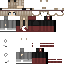
A female human skin with medium skin, wearing brown long hair dressed in a red hoodie and brown pants, featuring a closed mouth.